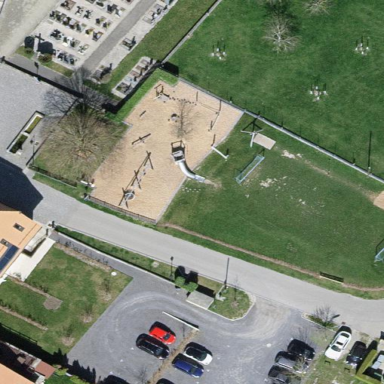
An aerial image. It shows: Playground area for leisure activities on the land.